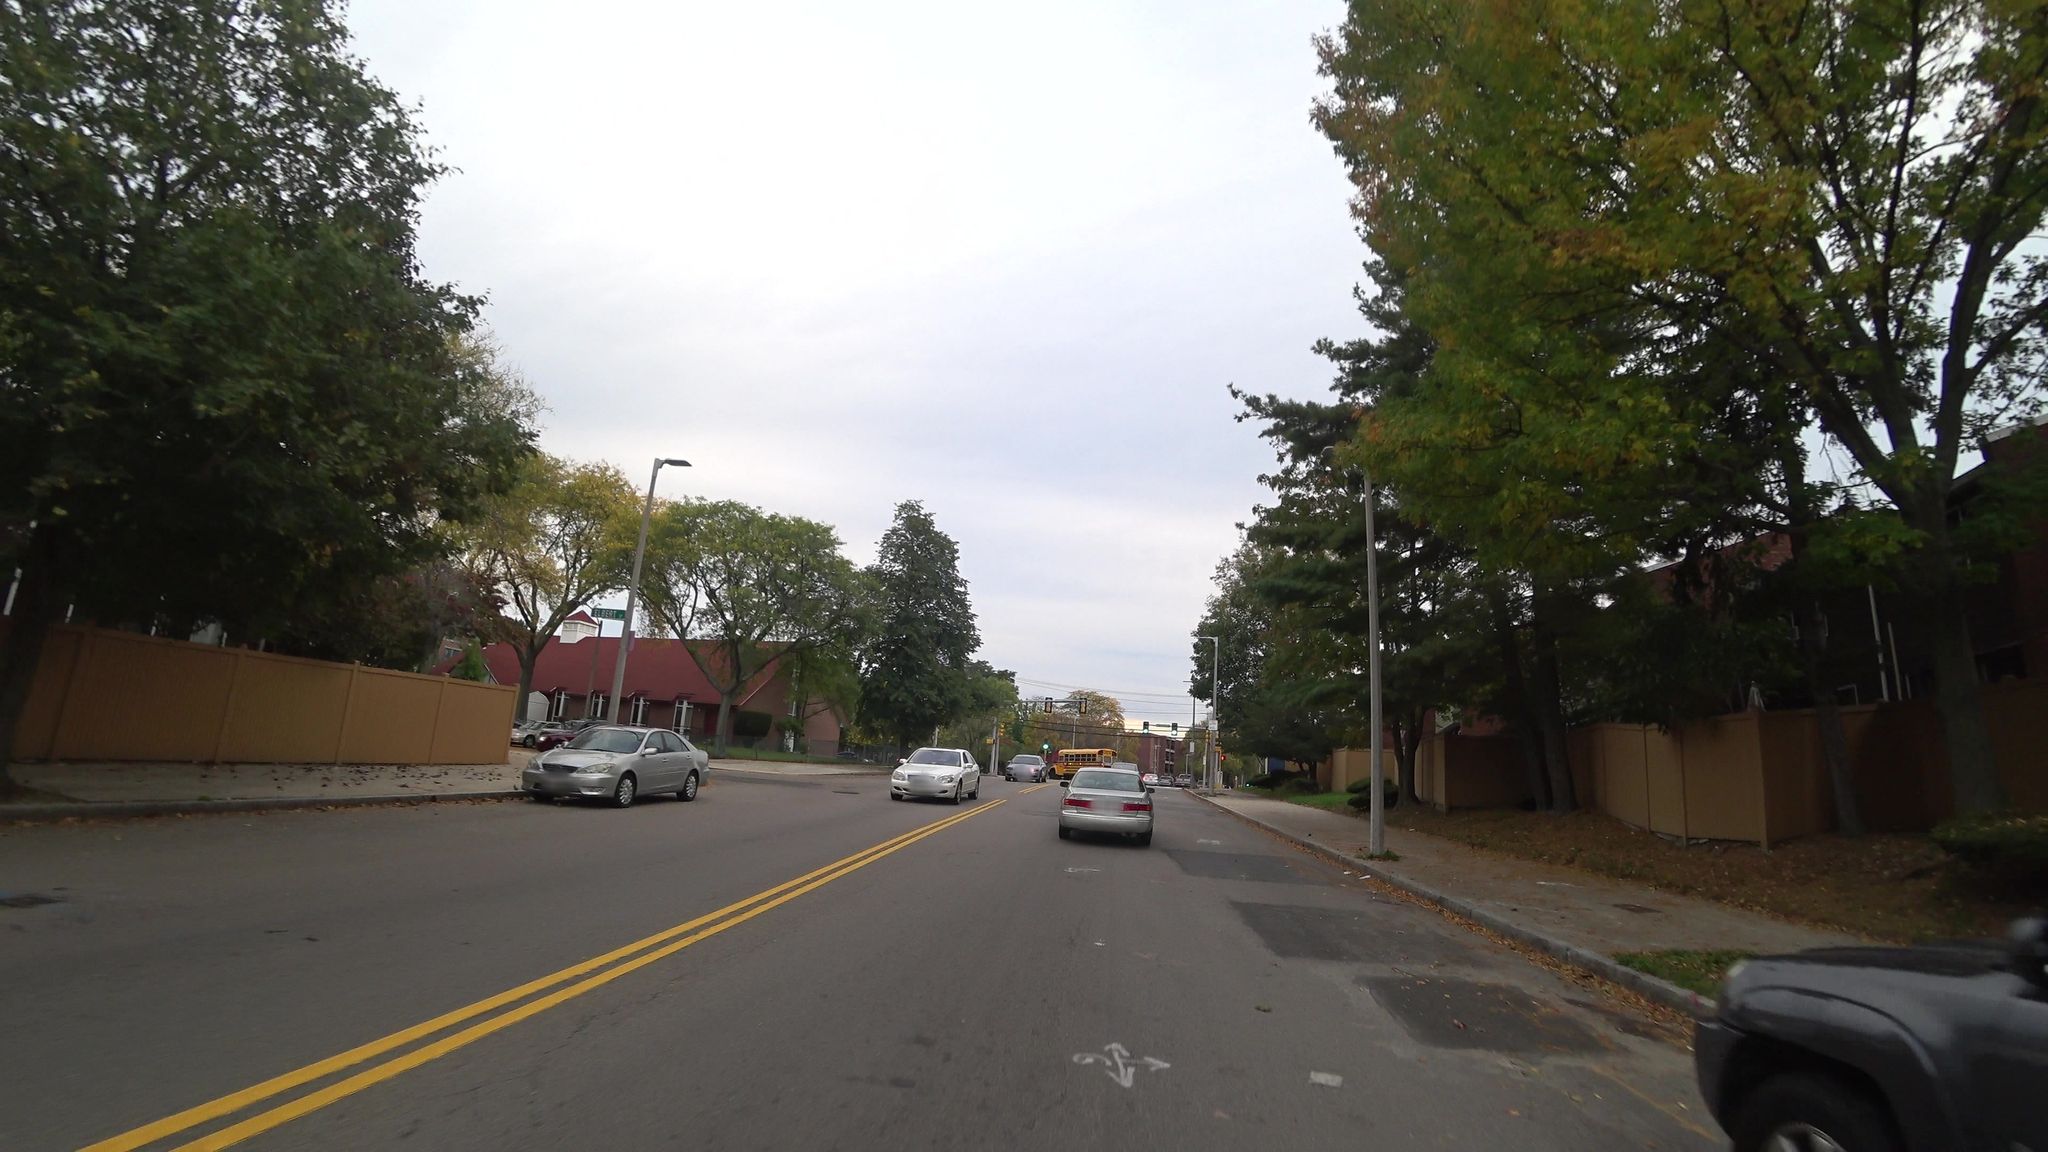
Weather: cloudy
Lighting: day
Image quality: good
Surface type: driving surface
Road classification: tertiary
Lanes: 2
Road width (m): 18.3
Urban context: urban centre
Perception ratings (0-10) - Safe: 5.03, Lively: 5.04, Beautiful: 7.77, Boring: 2.94, Depressing: 2.94, Wealthy: 4.12